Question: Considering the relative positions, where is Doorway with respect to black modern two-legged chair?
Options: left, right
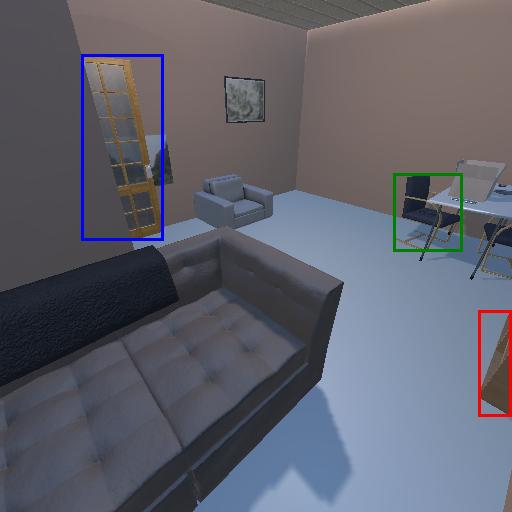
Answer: left